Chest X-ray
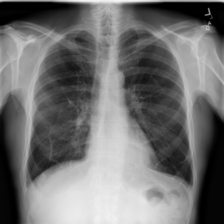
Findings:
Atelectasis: negative
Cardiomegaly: negative
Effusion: negative
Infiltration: negative
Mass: negative
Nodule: negative
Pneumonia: negative
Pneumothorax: negative
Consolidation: negative
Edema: negative
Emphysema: negative
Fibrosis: positive
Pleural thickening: negative
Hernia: negative